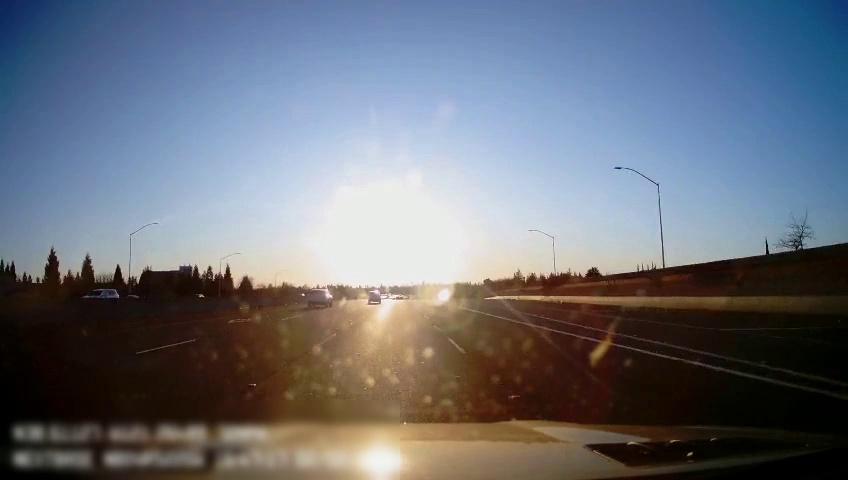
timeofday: Day
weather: Sunny
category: Drivable Space
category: Vehicles | SUV
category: Vehicles | Car
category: Vehicles | SUV
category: Vehicles | Car
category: Vehicles | Car
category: Lanes | Alternate Lane
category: Lanes | Alternate Lane
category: Lanes | Current Lane
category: Lanes | Alternate Lane
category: Lanes | Current Lane
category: Lanes | Alternate Lane
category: Lanes | Alternate Lane